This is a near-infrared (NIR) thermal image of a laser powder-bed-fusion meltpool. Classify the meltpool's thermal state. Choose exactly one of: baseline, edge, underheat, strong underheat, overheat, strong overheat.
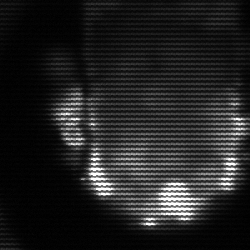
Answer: baseline